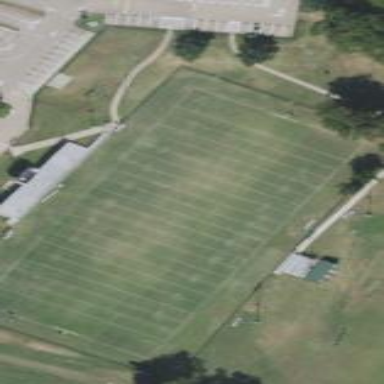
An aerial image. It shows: American football pitch.